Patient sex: F
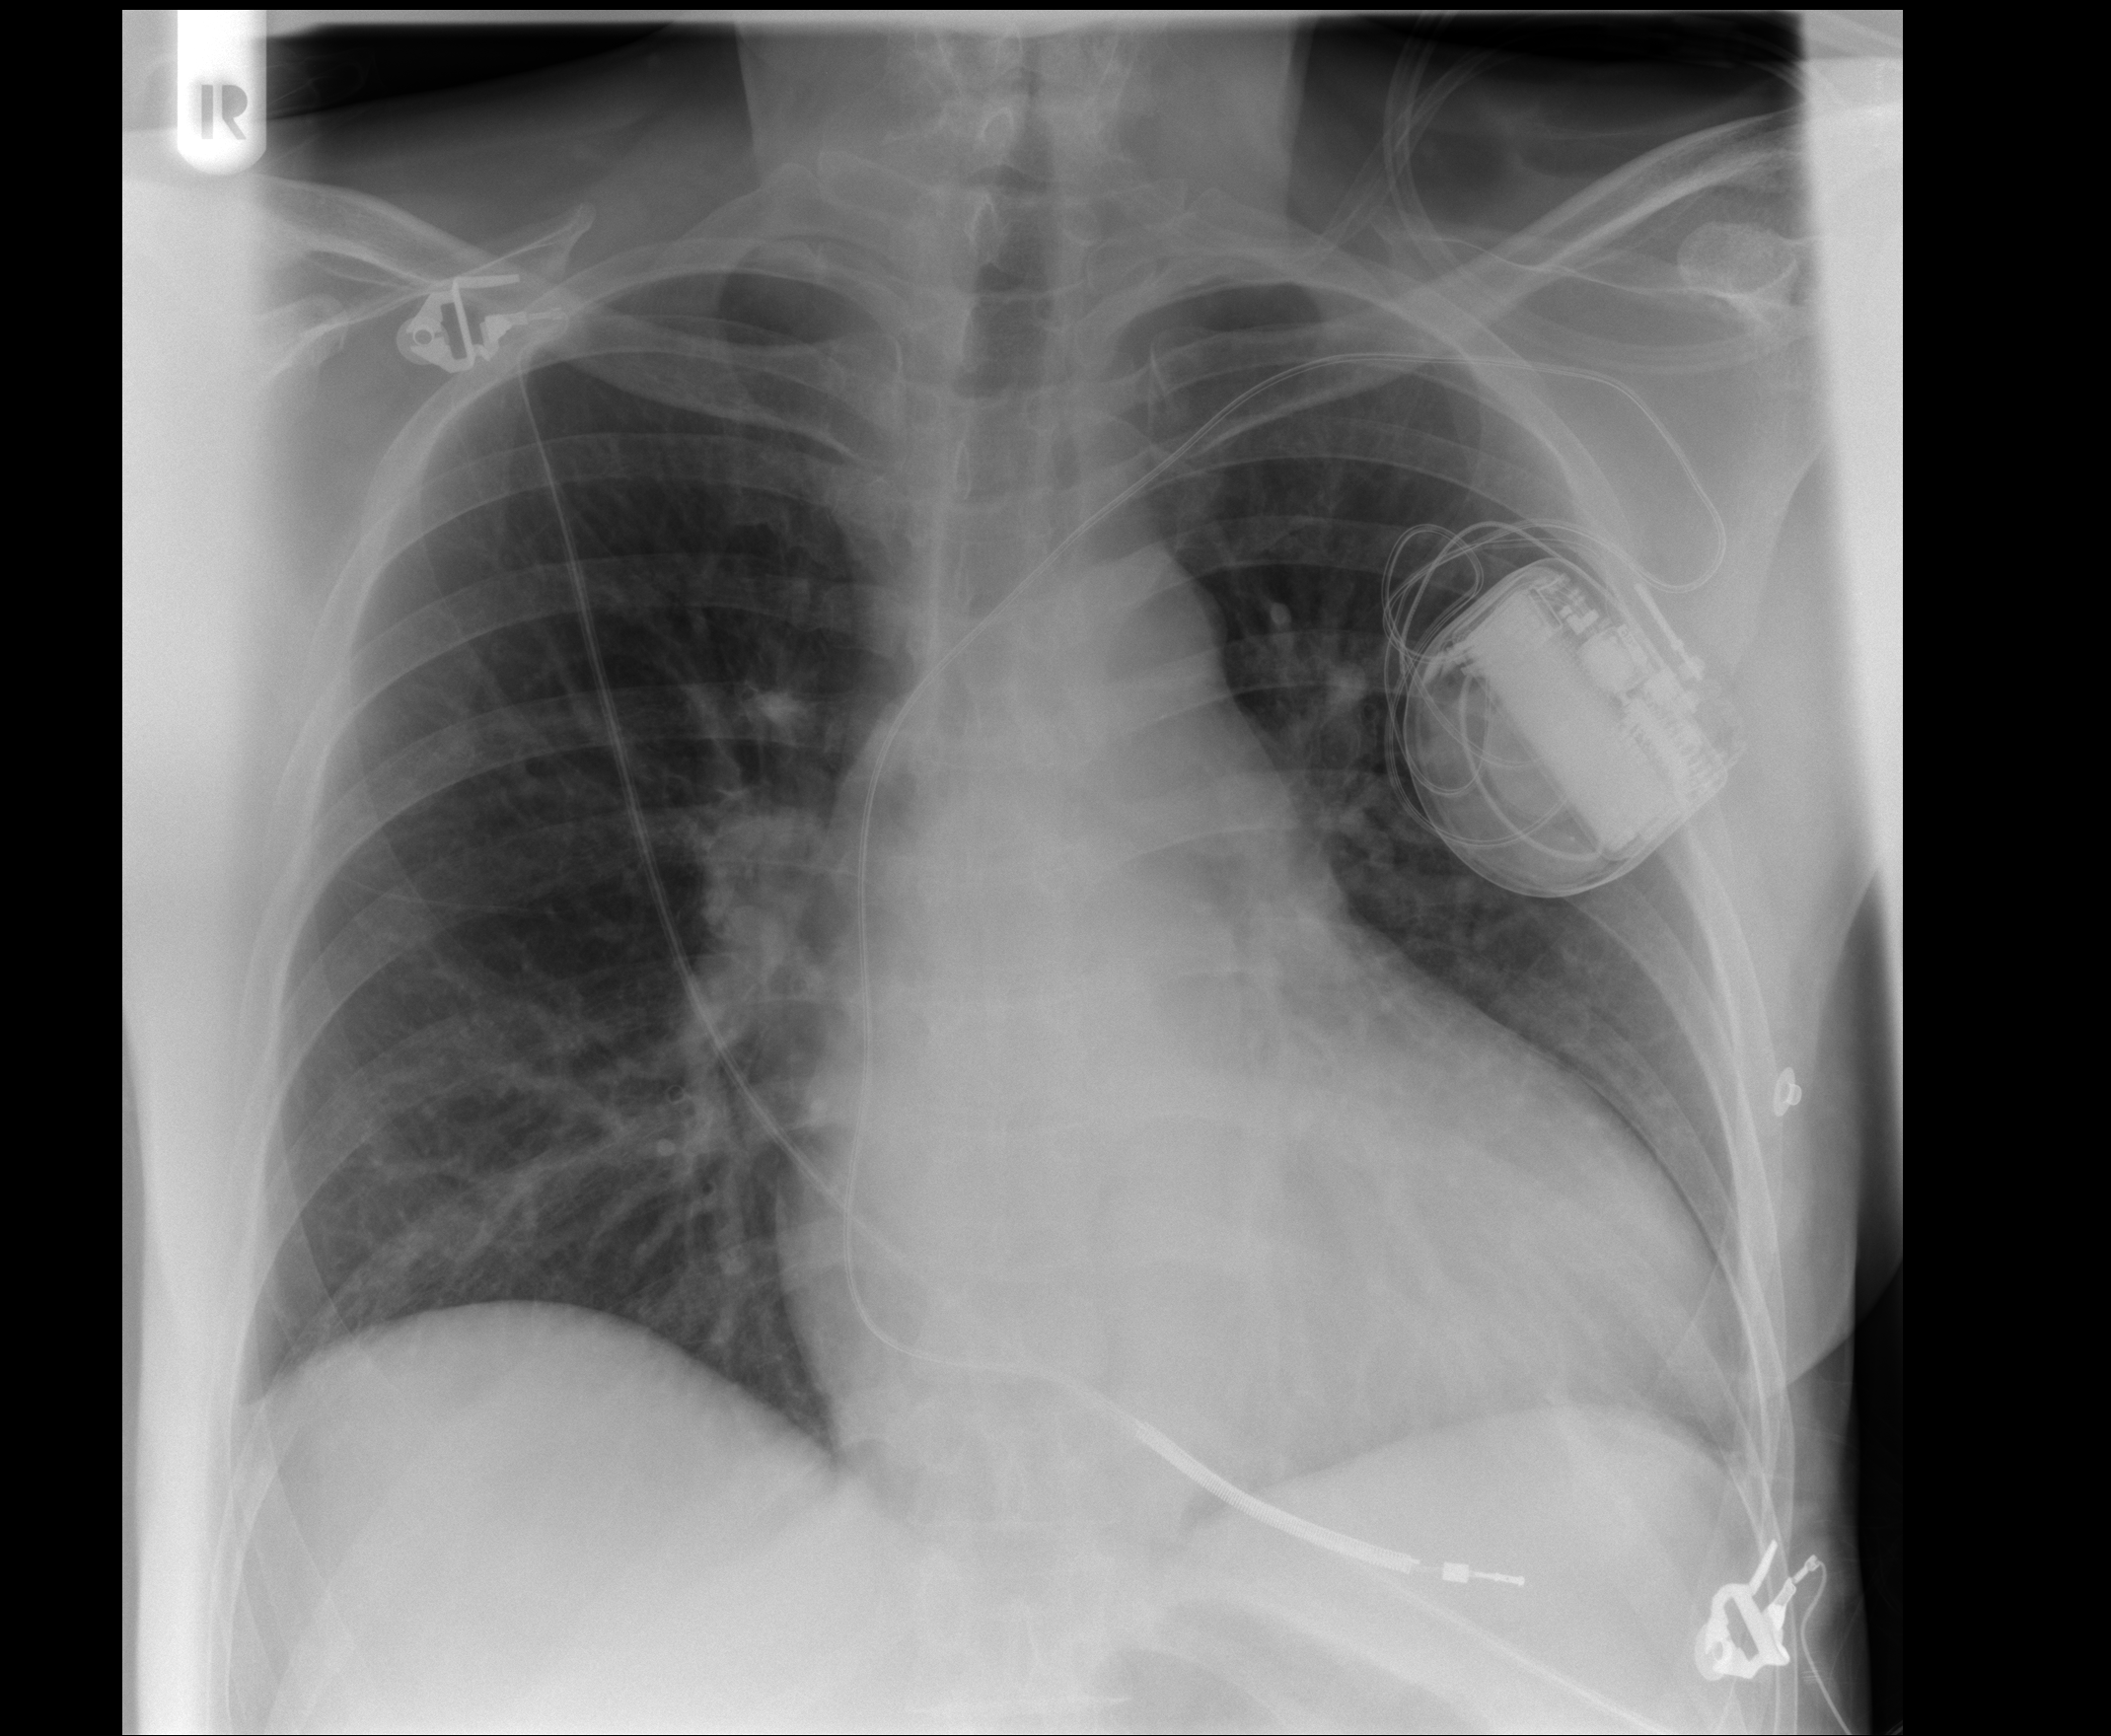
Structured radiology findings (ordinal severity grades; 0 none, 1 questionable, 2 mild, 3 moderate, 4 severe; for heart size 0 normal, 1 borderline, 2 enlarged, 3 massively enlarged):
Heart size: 2
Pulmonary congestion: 1
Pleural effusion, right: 0
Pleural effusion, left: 0
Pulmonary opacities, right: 0
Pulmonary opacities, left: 0
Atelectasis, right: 2
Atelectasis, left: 2